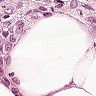
Metastatic tissue present: yes